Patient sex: F
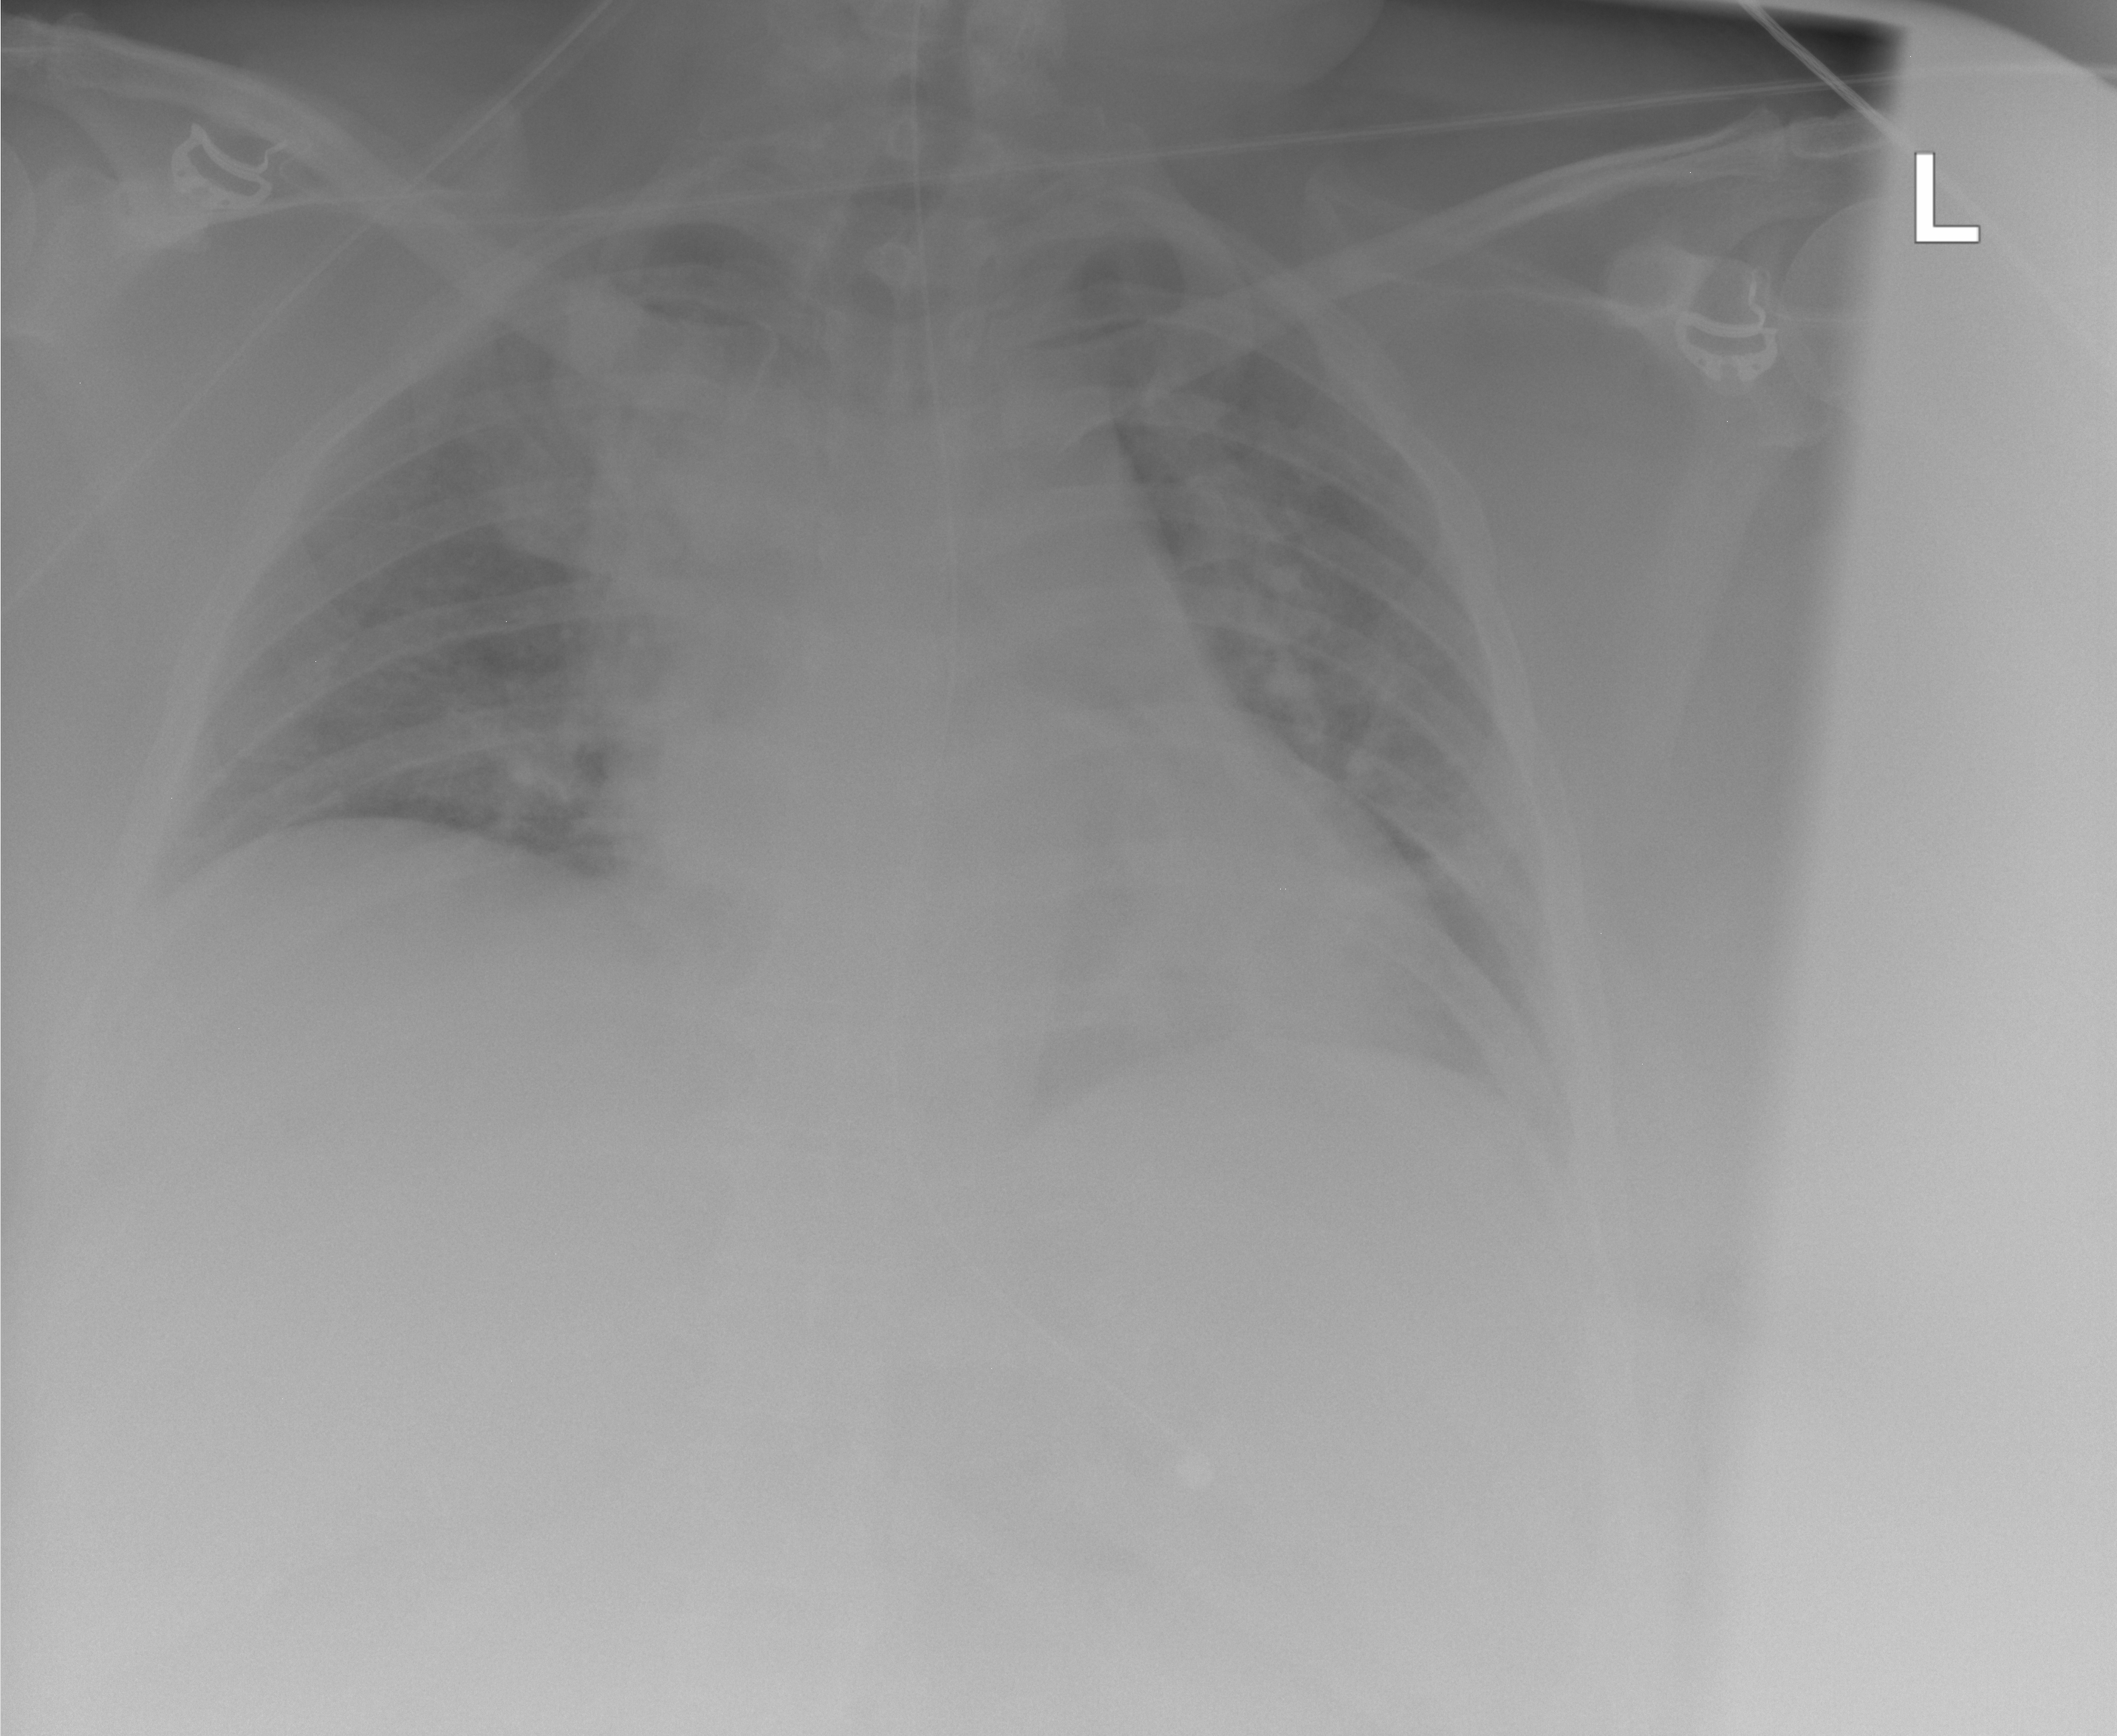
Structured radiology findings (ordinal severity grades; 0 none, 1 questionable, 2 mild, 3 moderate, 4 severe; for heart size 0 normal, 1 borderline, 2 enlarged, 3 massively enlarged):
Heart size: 2
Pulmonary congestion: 2
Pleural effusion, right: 0
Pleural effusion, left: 0
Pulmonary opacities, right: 2
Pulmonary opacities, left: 0
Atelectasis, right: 0
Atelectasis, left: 0